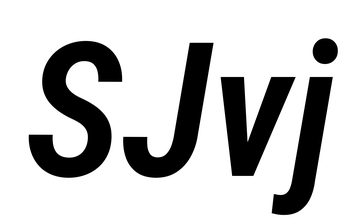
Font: Roboto-Italic_Condensed_SemiBold_Italic